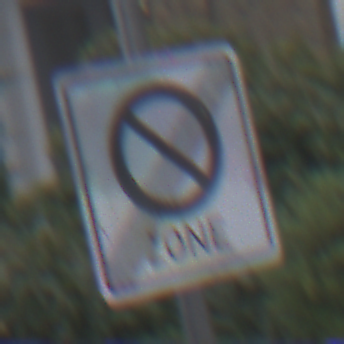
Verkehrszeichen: EndeEingeschraenktesHalteverbotZone
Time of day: MorningAfternoon
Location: Outdoor (Urban)
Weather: Overcast
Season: NotSpecified
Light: Natural